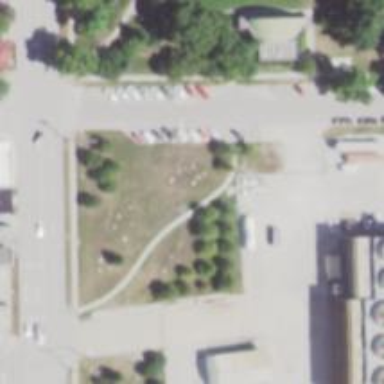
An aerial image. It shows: Historic memorial.